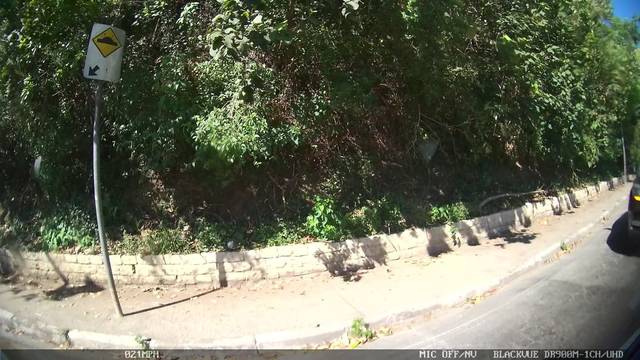
Region: Brazil
Coordinates: -23.706, -46.425